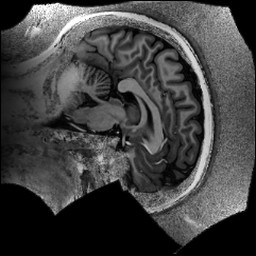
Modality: UNIT1
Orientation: sagittal
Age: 22
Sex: female
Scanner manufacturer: siemens
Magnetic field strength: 6.98 T
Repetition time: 6 s
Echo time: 0.00283 s